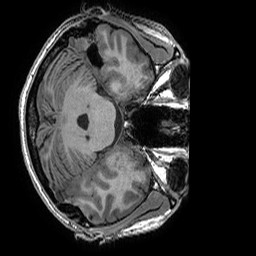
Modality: T1w
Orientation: axial
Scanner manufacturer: ge
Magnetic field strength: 3 T
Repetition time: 0.008156 s
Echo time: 0.00318 s